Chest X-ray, PA view. Patient: 52 years old, sex M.
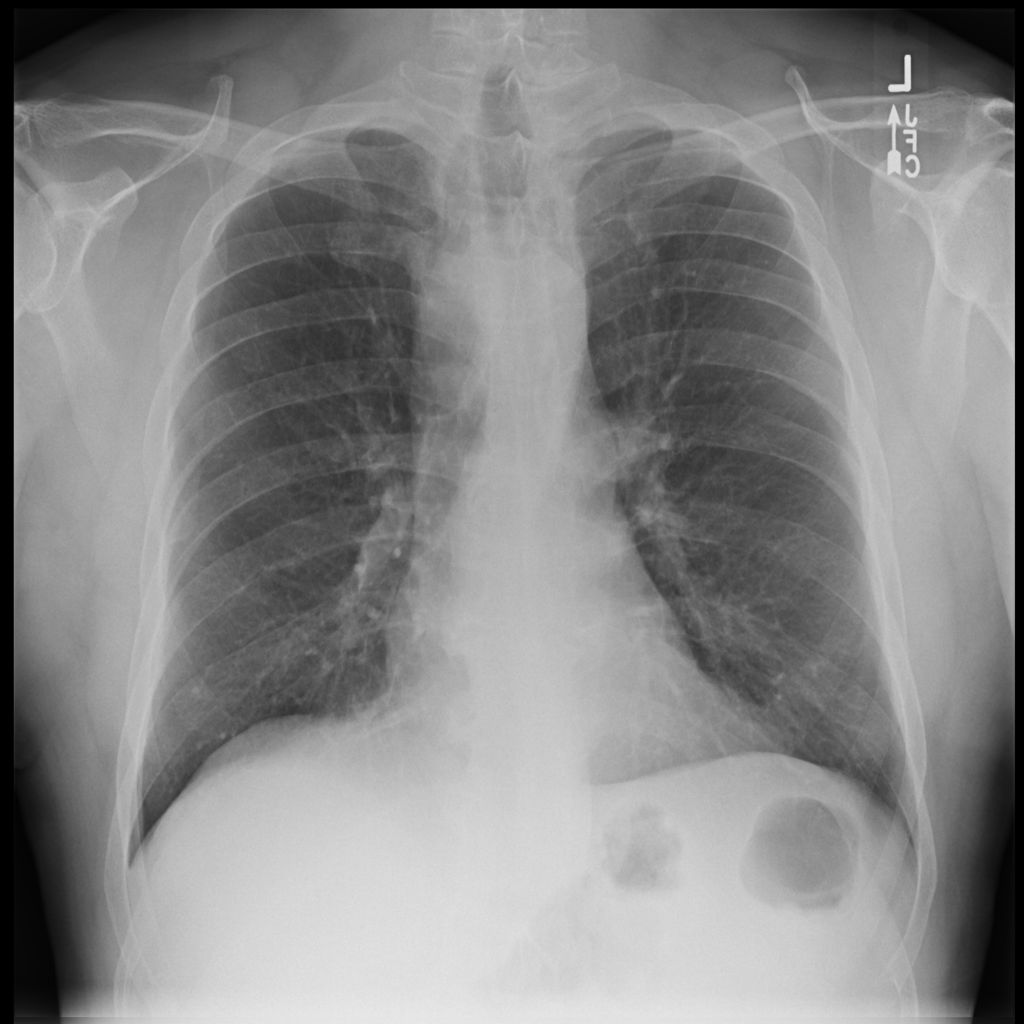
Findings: Infiltration